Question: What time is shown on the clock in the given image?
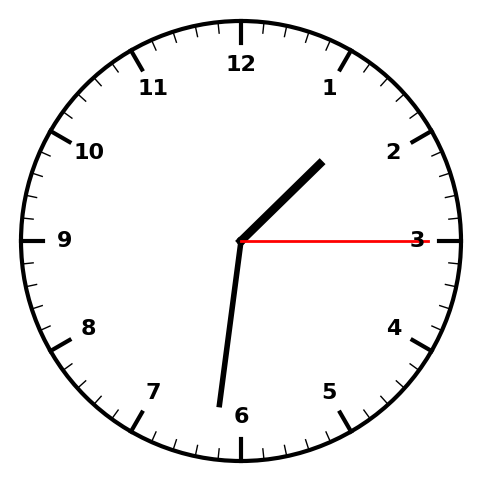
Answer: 01:31:15